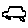
Label: car